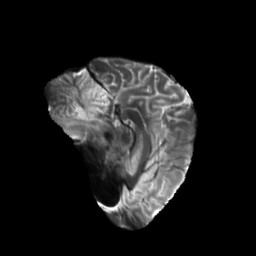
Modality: T2w
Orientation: sagittal
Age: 27
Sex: female
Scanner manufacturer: siemens
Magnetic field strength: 6.98 T
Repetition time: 7.08 s
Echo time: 0.0756 s